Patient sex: M
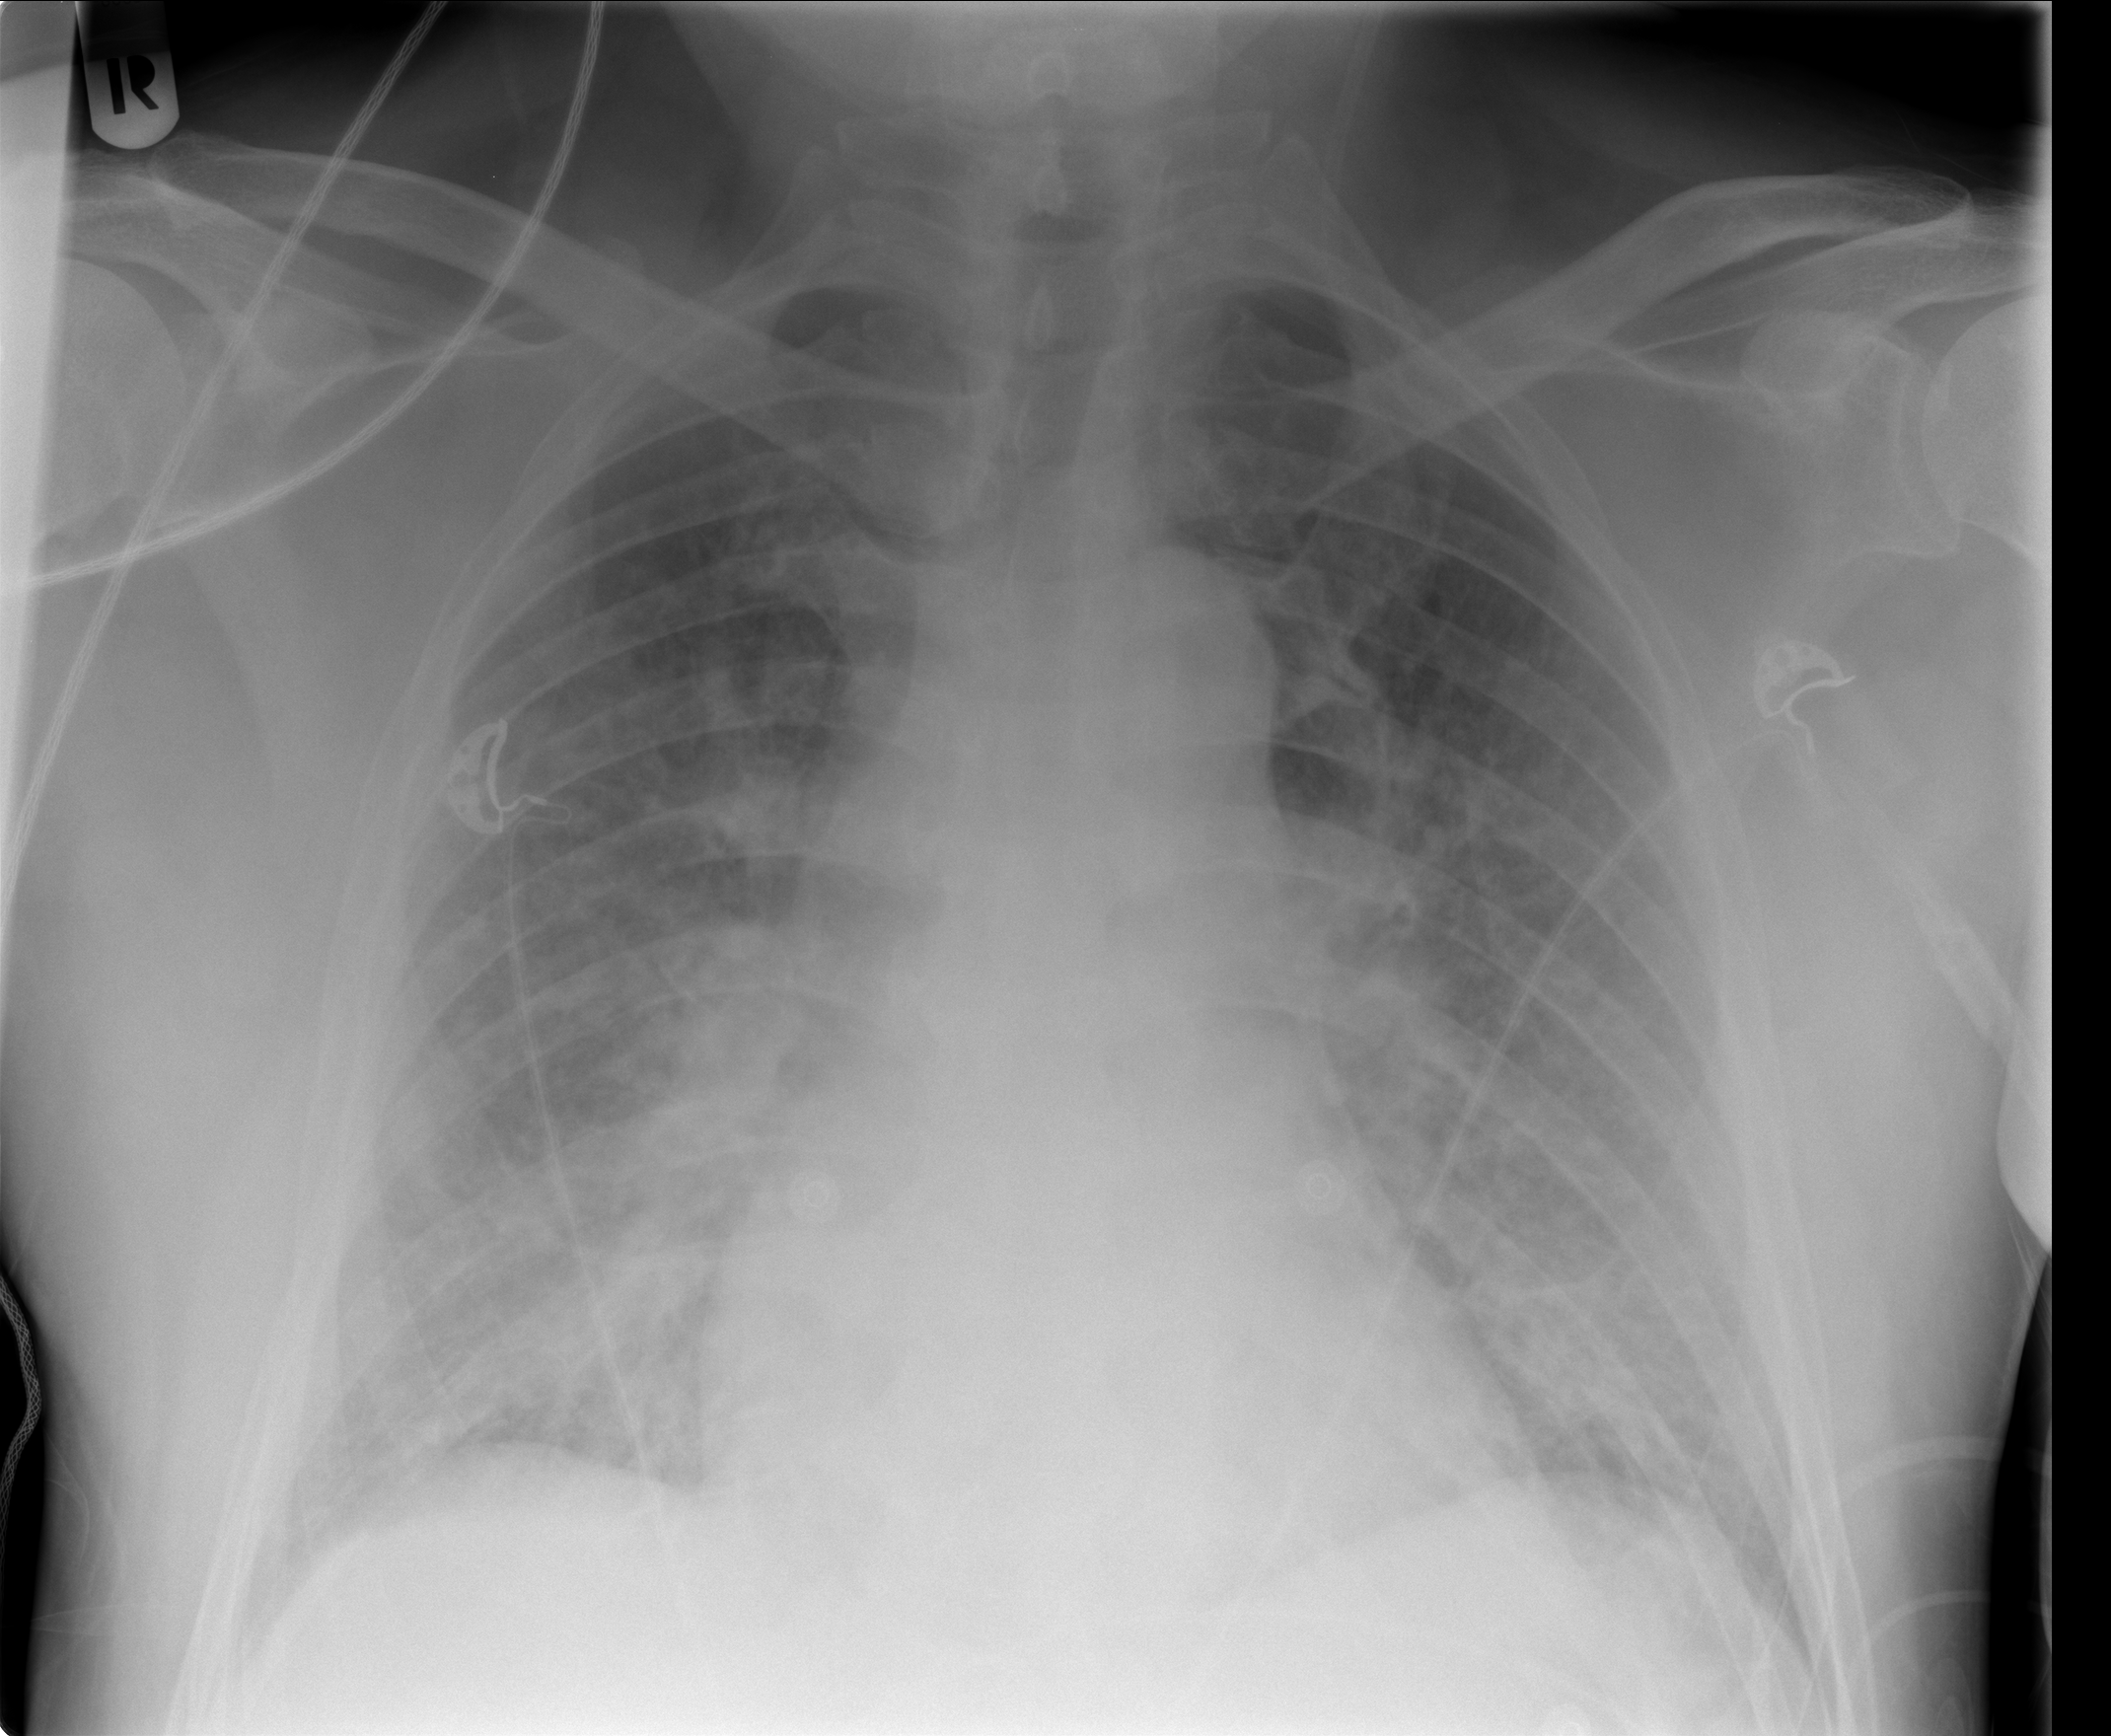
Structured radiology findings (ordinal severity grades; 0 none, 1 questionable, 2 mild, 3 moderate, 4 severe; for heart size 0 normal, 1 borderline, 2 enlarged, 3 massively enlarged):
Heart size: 1
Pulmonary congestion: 3
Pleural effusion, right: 1
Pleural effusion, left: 0
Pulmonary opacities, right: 2
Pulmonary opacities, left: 2
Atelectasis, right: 0
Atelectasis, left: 0